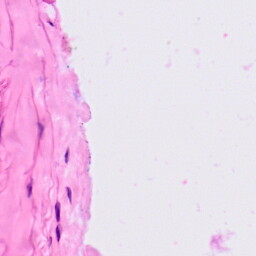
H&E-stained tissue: Lung